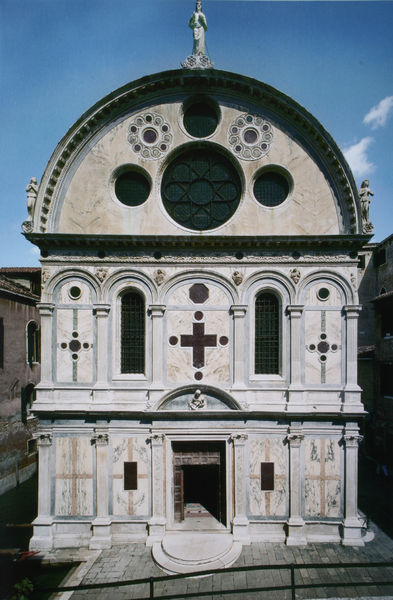
Titel: Fassade
Künstler: Pietro Lombardo
Standort: Venedig
Institution: Santa Maria dei Miracoli
Schlagwörter: blau, himmel, schatten, weiß, wolken, ocker, fenster, grau, hell, holz, licht, marmor, mitte, schwarz, stützen, säulen, tür, dach, gebäude, haus, wolke, beige, architektur, sockel, stein, kirche, figur, front, gotik, renaissance, kreis, rund, skulptur, statue, bogen, fassade, italien, pflaster, venedig, giebel, platz, pilaster, figuren, rundbogen, kuppel, treppe, symmetrie, schmal, geländer, stufe, stufen, plastik, podest, tor, foto, fotografie, kirchen, photographie, bögen, punkte, eingang, kreuz, rundfenster, dom, gebogen, srasse, kreise, kapitelle, kathedrale, rom, photo, halbkreis, halbrund, segmentbogen, portal, sims, gesims, skulpturen, kreuze, hubi, archivolten, farbfoto, rosette, grab, simse, rundbögen, kapelle, etagen, tempel, bemalung, korinthisch, geometrie, aufnahme, rosetten, oktogon, achteck, basilika, tympanon, tonnengewölbe, romanisch, vorplatz, palladio, halbsäulen, gotteshaus, blendbögen, medaillons, rossette, synagoge, gekrümmt, tüt, orthodox, türsturz, lombardo, santa maria del miracoli, tonnendach, bemalkung, kreuzförmiges fenster